Interaction volume radius: 10 \u00c5
Interaction volume height: 10 \u00c5
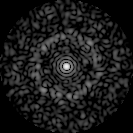
Disorder parameter: 0.8374